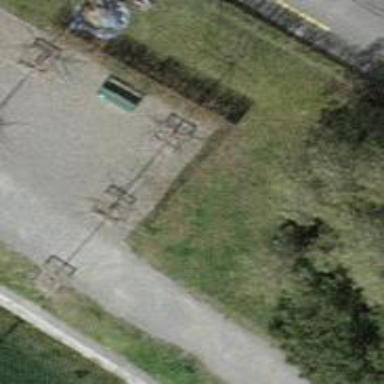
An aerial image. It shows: Bench.